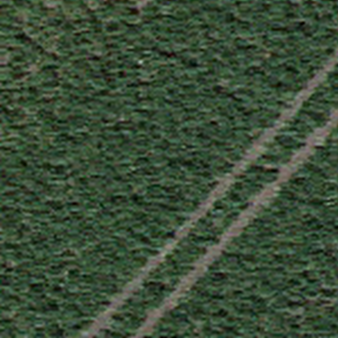
Label: other